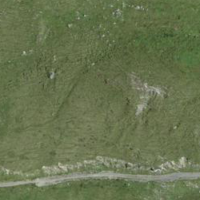
EUNIS habitat code: 26
Species observed at this site:
Geum montanum